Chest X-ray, AP view. Patient: 68 years old, sex M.
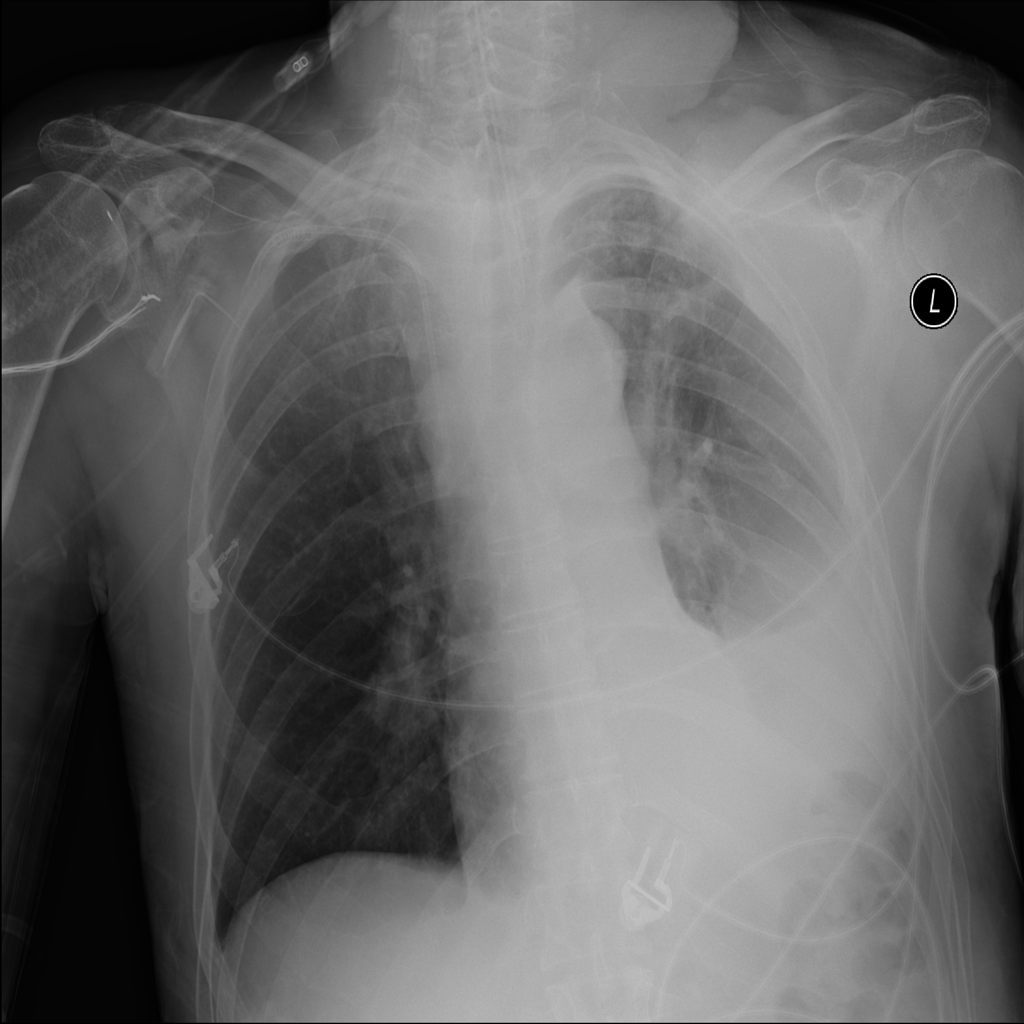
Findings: Effusion